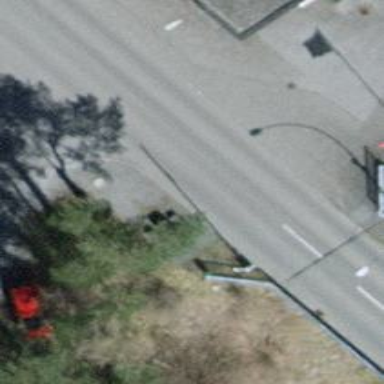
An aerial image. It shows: Traffic calming hump on the road.